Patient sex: F
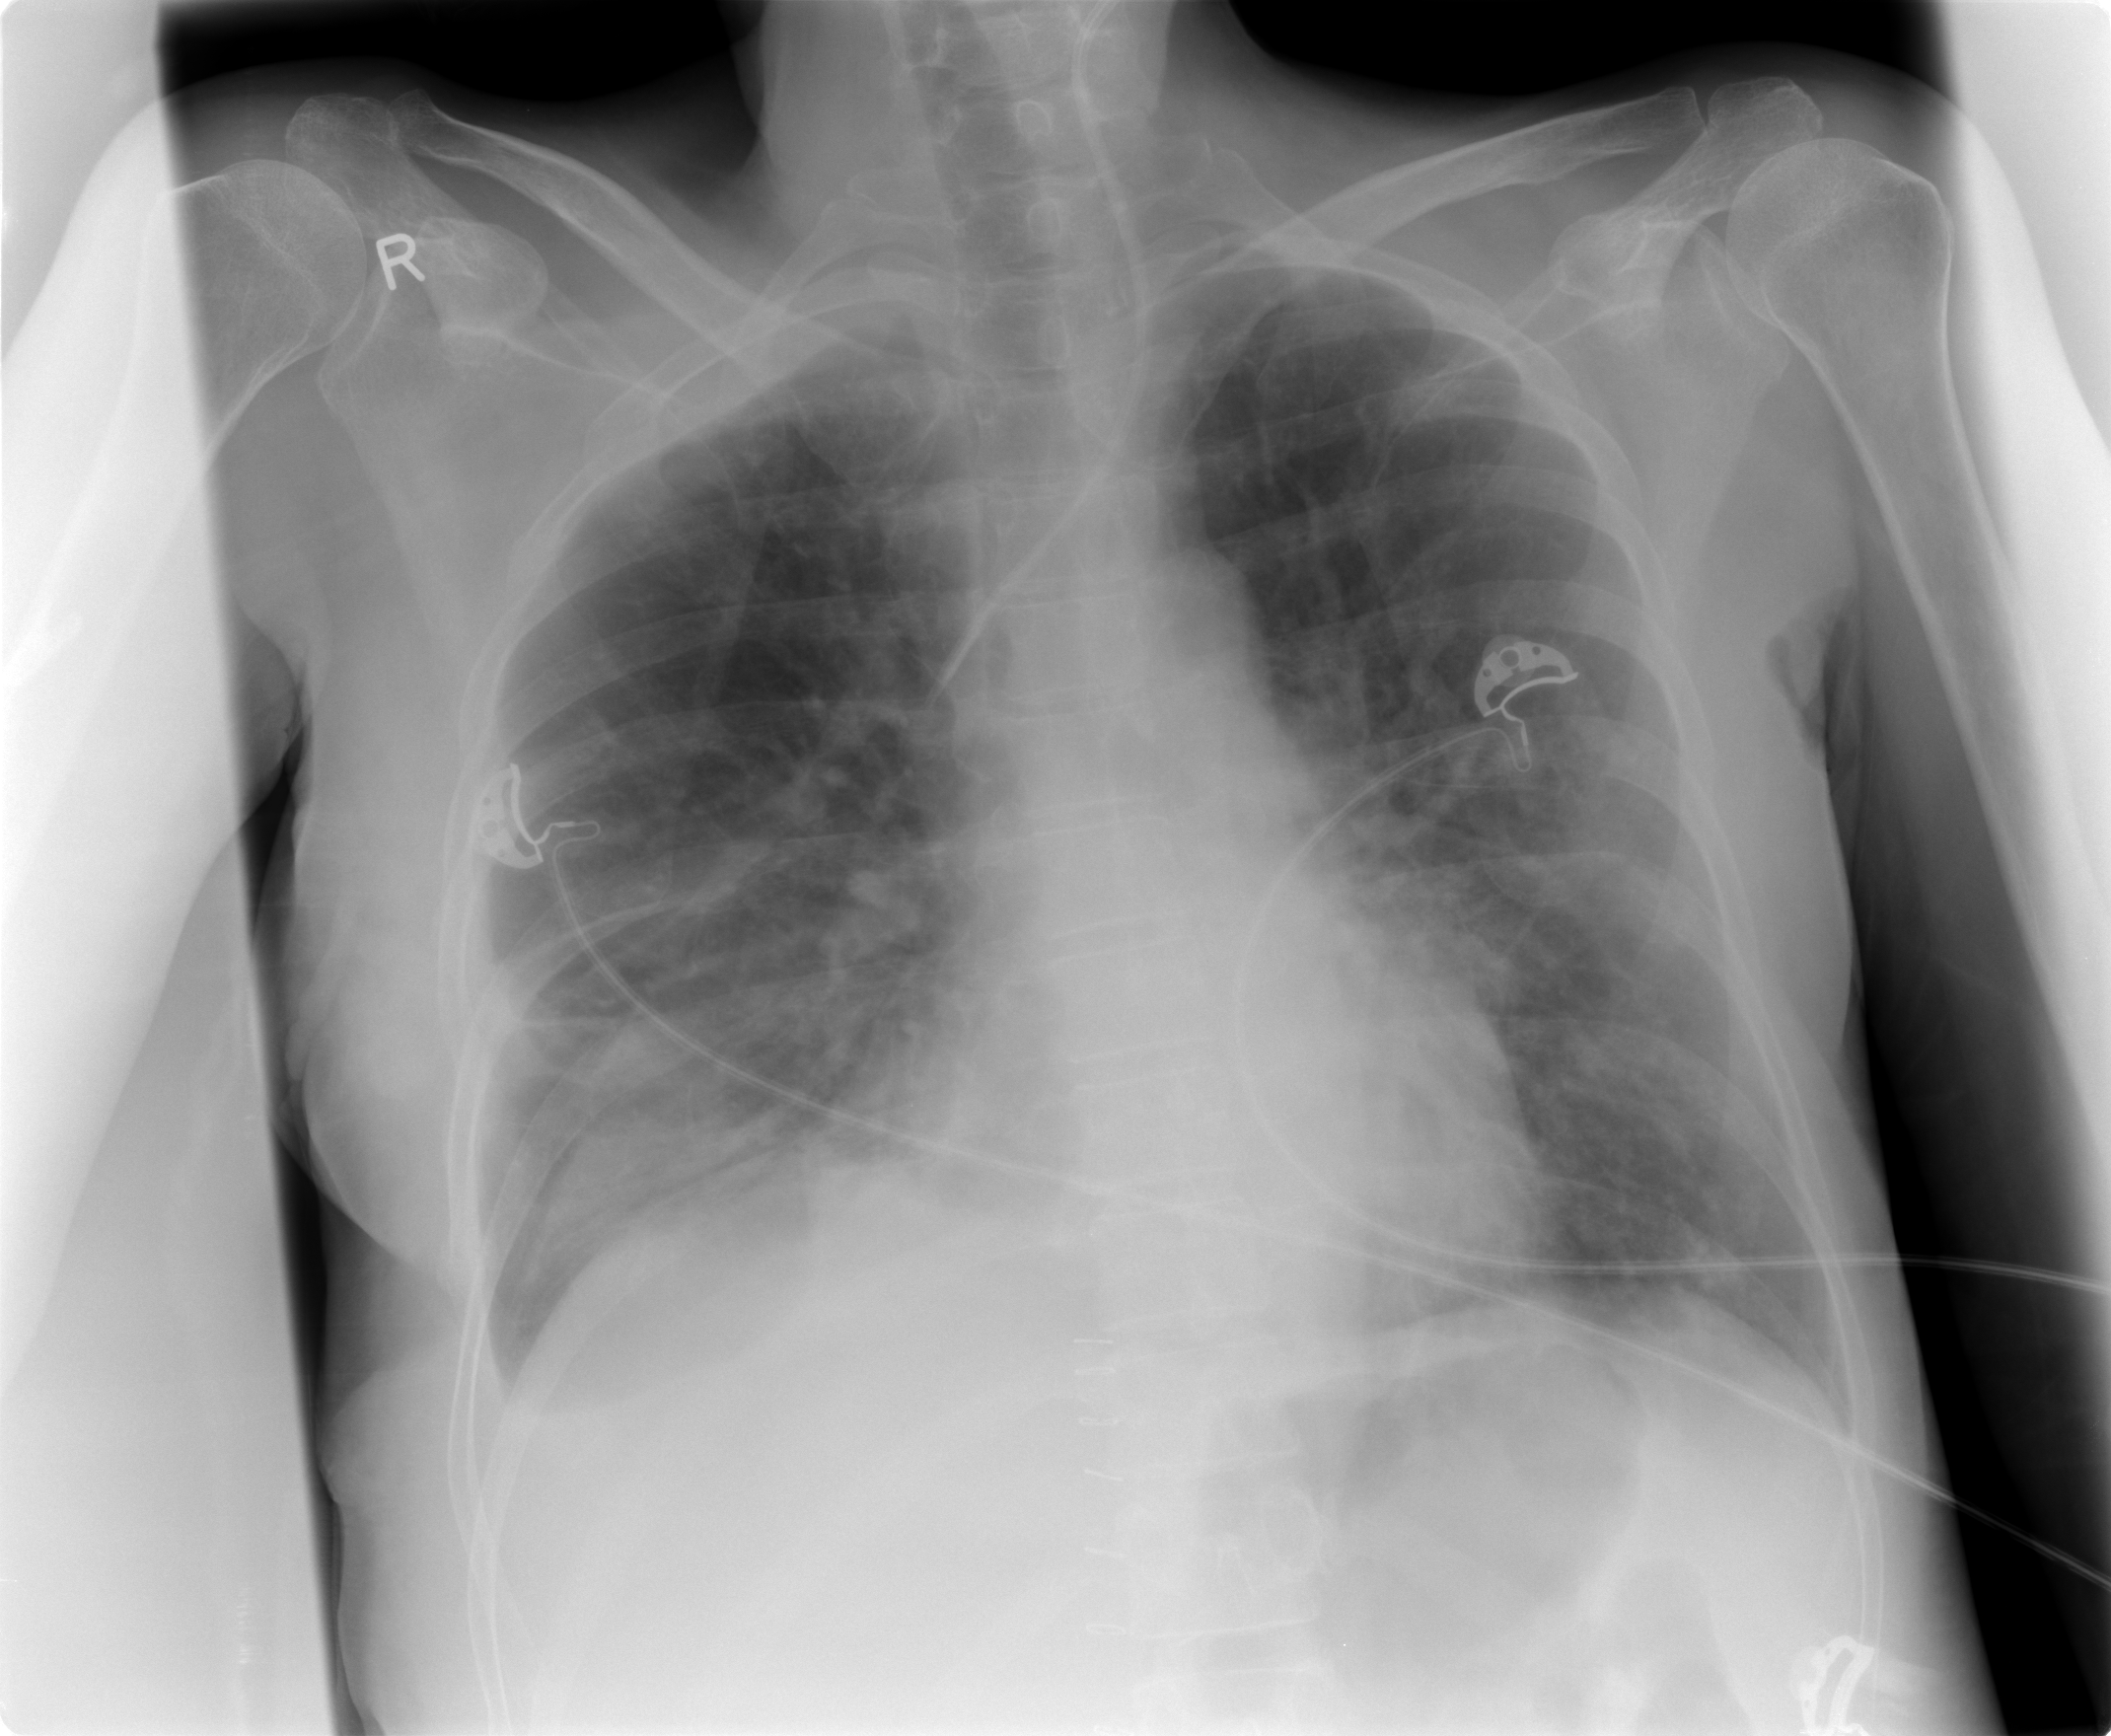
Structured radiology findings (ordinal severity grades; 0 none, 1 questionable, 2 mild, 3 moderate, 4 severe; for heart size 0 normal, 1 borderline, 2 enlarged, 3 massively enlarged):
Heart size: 0
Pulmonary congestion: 2
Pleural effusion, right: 2
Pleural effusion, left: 0
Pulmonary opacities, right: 0
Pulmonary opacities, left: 0
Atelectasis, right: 3
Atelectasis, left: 2